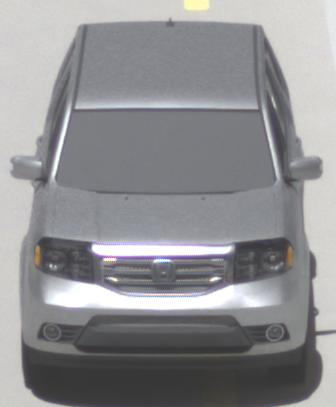
Make: Honda
Model: Pilot
Detailed model: Gen. 2 Facelift
Model produced from: 2012
Model produced until: 2015
Doors: 5
Color: white
Road condition: dry road
Daytime: midday
Contrast: high contrast